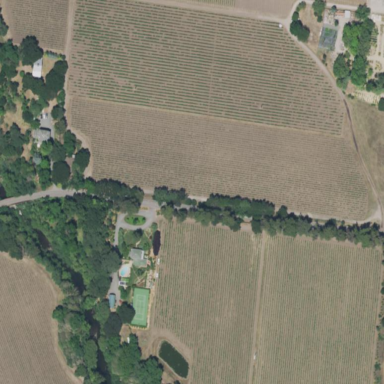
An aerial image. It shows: Vineyard growing grapes.